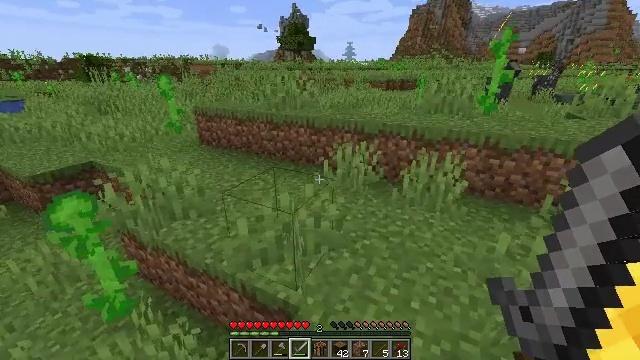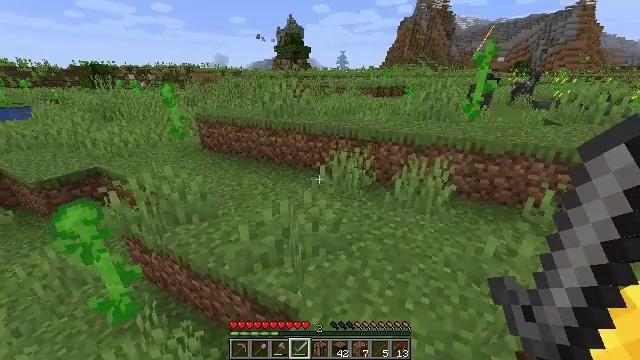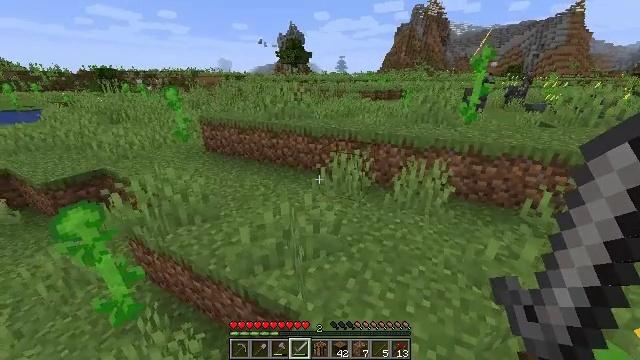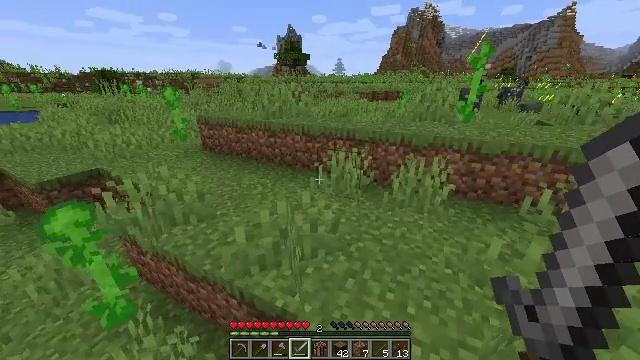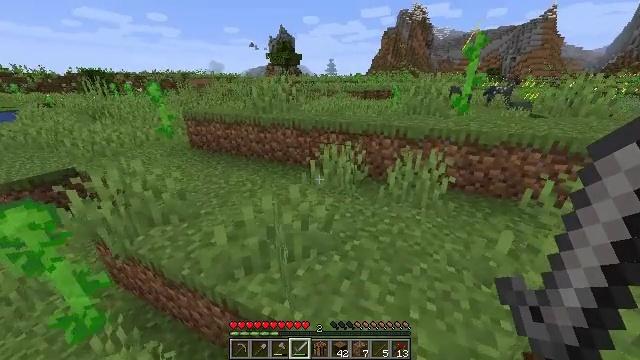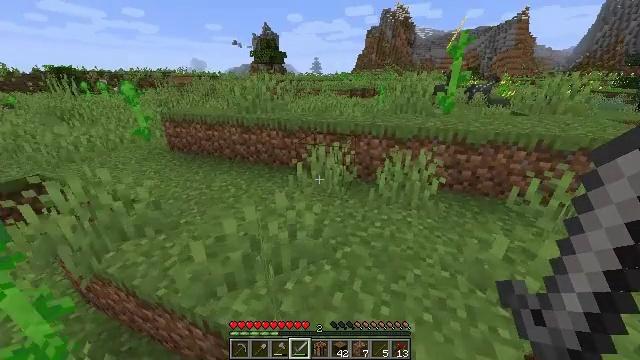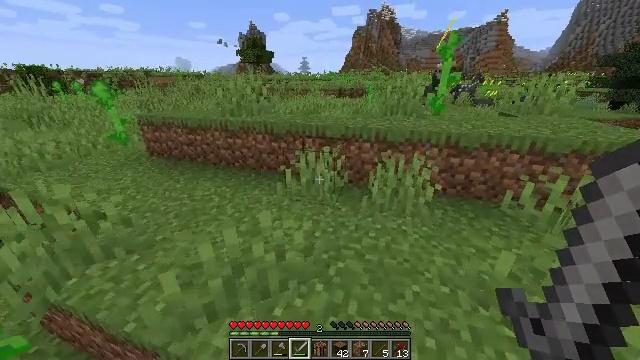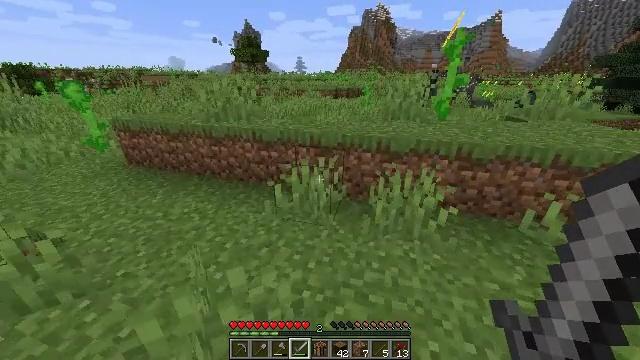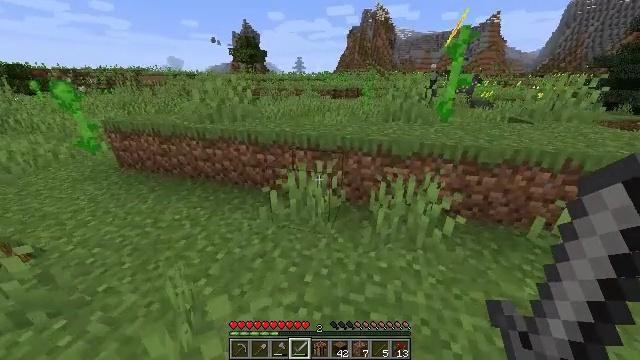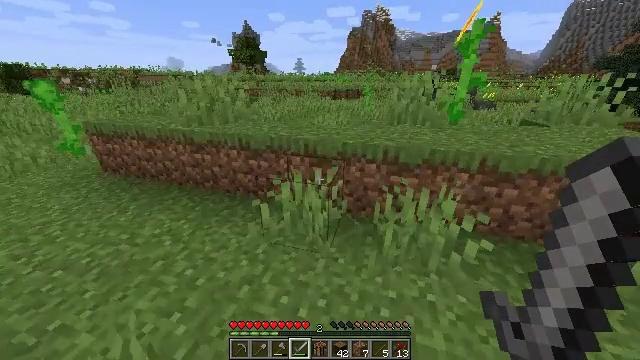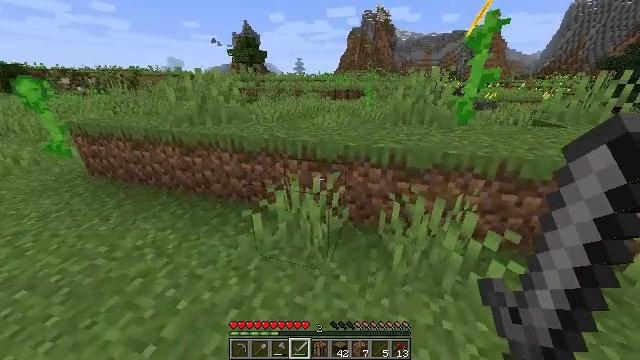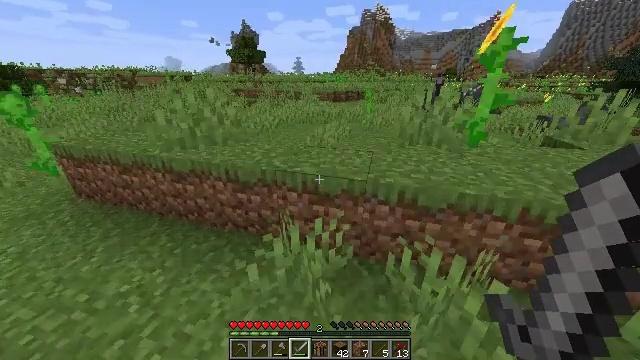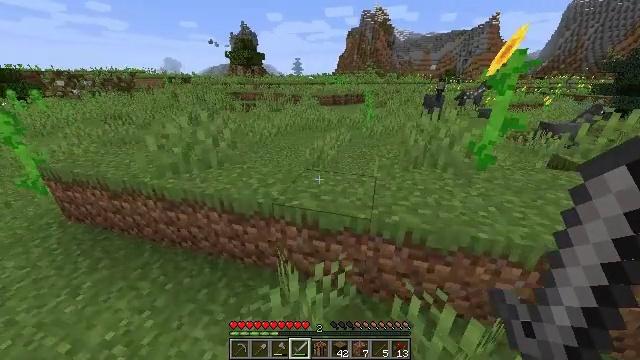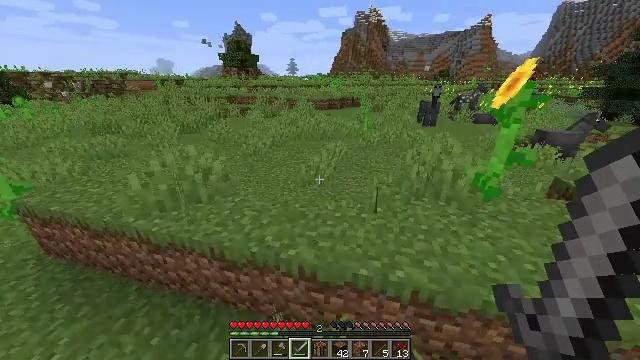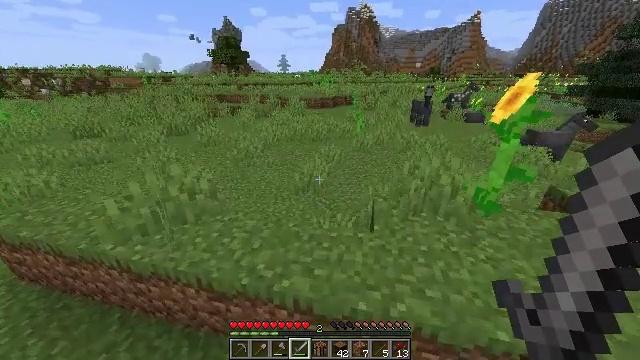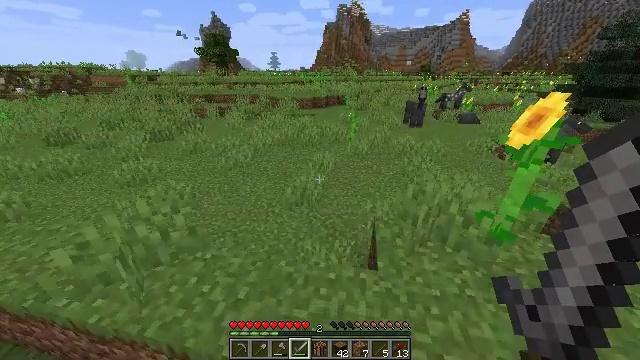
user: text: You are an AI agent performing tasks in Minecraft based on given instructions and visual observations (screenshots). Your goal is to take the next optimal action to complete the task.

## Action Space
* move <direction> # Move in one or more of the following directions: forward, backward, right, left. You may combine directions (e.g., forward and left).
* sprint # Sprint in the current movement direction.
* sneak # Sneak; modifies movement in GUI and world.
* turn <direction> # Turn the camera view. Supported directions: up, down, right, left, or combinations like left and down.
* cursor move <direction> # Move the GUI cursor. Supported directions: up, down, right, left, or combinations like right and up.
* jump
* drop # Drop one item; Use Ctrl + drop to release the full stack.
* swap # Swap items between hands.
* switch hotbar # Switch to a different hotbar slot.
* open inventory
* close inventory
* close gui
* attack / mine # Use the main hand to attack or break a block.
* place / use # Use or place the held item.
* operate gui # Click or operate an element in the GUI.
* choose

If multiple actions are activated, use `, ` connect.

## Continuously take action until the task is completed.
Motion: motion action
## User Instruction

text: Attack the sunflower to harvest it.
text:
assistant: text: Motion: move forward and move right, sprint, turn right
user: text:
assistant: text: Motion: move forward and move right, sprint
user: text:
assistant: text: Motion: move forward and move right, sprint
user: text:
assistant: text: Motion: move forward, sprint, turn right
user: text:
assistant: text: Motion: move forward, sprint, turn right
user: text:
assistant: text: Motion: move forward, sprint, turn right
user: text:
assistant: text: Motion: move forward, sprint, turn right
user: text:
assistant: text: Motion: move forward, sprint
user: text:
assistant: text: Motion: move forward, sprint
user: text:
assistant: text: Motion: move forward, sprint
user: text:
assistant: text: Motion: move forward, sprint, jump
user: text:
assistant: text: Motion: move forward, sprint, jump
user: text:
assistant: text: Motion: move forward, sprint, turn right, jump
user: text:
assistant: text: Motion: move forward, sprint, turn right, jump
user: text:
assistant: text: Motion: move forward, sprint, turn right, jump
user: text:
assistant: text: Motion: move forward, sprint, turn right, jump
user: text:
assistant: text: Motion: move forward, sprint, turn right
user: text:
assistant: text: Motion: move forward, sprint
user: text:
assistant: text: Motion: move forward, sprint
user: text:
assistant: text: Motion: move forward, sprint
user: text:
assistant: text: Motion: move forward, sprint
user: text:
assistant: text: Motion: move forward, sprint
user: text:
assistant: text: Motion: move forward, sprint
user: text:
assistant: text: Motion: move forward, sprint
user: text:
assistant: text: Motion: move forward, sprint
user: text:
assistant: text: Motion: move forward, sprint, turn left
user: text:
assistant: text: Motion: move forward, sprint, turn left
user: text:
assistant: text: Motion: move forward, sprint, turn left and up
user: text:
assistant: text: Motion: move forward, sprint, turn left
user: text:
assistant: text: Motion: move forward, sprint, turn left